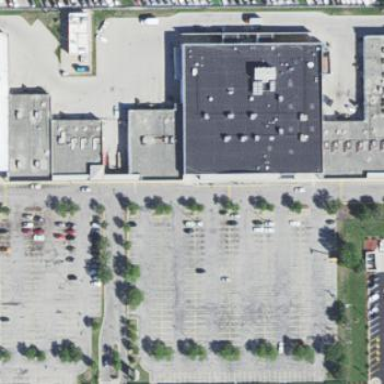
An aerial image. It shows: Retail building housing supermarket.